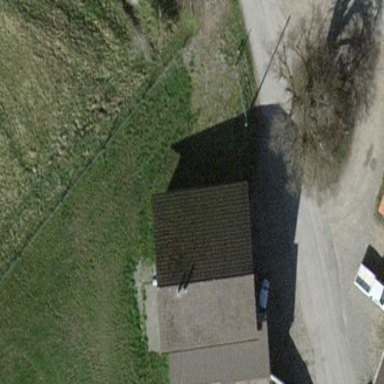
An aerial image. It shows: Gabled roof on farm auxiliary building.